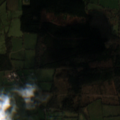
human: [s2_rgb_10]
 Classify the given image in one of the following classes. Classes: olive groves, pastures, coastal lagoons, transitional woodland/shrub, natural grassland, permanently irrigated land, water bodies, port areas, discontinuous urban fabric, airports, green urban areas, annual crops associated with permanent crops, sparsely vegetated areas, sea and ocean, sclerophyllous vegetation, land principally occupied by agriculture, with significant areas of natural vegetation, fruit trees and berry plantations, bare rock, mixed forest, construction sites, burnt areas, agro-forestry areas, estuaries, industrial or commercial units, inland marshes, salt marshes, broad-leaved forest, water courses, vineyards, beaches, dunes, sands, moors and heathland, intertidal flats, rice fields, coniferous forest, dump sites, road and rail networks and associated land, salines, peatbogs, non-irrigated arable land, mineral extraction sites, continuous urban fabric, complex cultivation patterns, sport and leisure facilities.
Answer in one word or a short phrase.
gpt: pastures, broad-leaved forest, coniferous forest